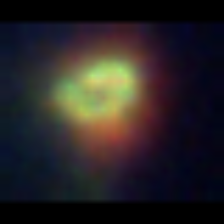
Taxon: NanoPlankton
Group: Other